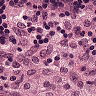
Metastatic tissue present: no